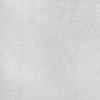
Atmospheric dust classification: dusty